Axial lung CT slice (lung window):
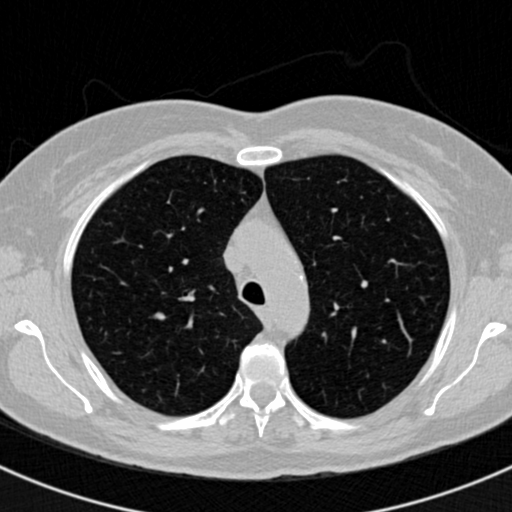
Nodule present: no